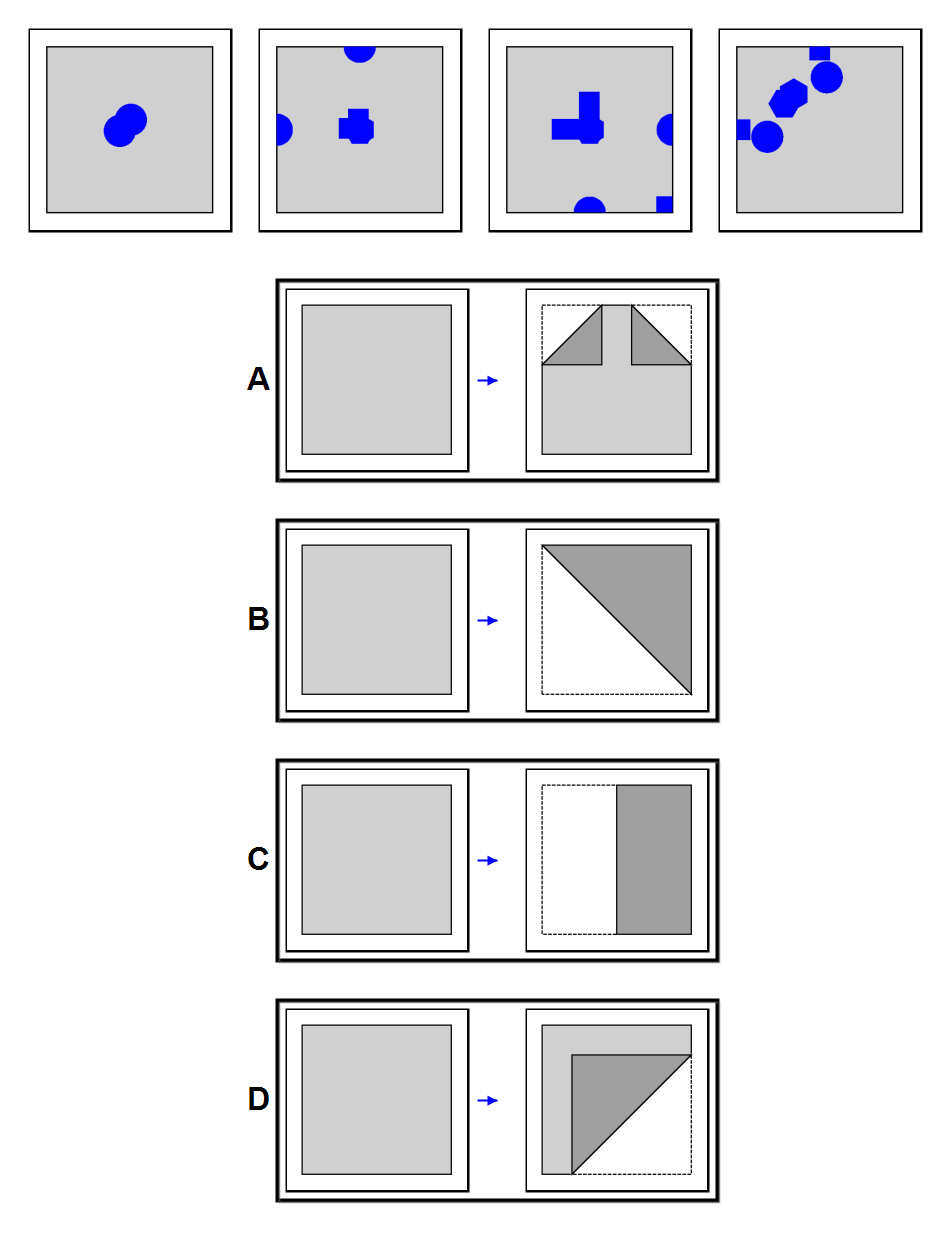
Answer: B